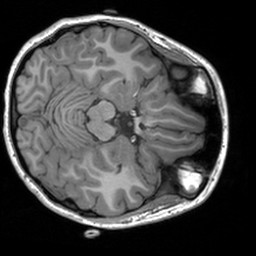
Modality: T1w
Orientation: axial
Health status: healthy
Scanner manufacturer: siemens
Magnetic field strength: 3 T
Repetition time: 1.9 s
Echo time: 0.00226 s